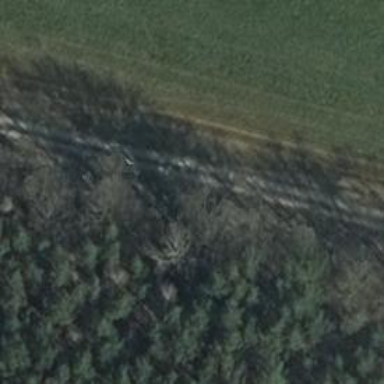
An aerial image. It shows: Gravel track with grade 3 tracktype.